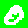
Digit: 0